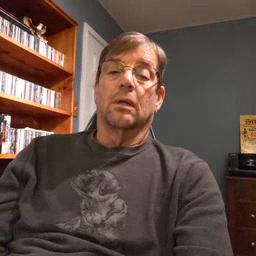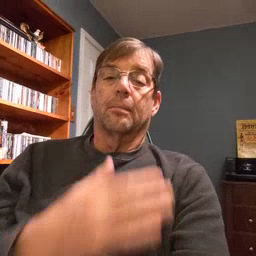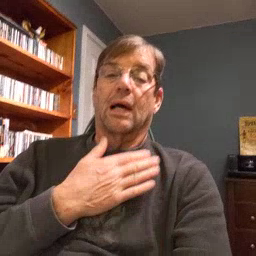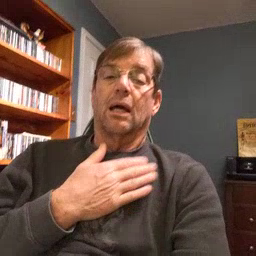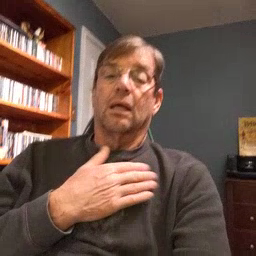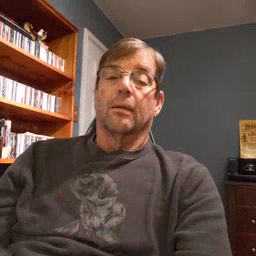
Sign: minemy